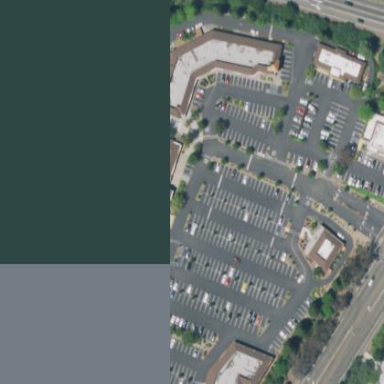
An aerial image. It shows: Retail area.